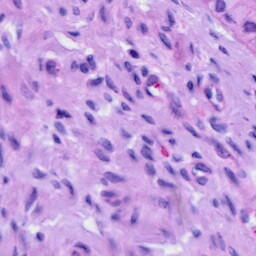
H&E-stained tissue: Cervix